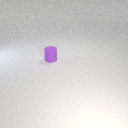
small purple rubber cylinder